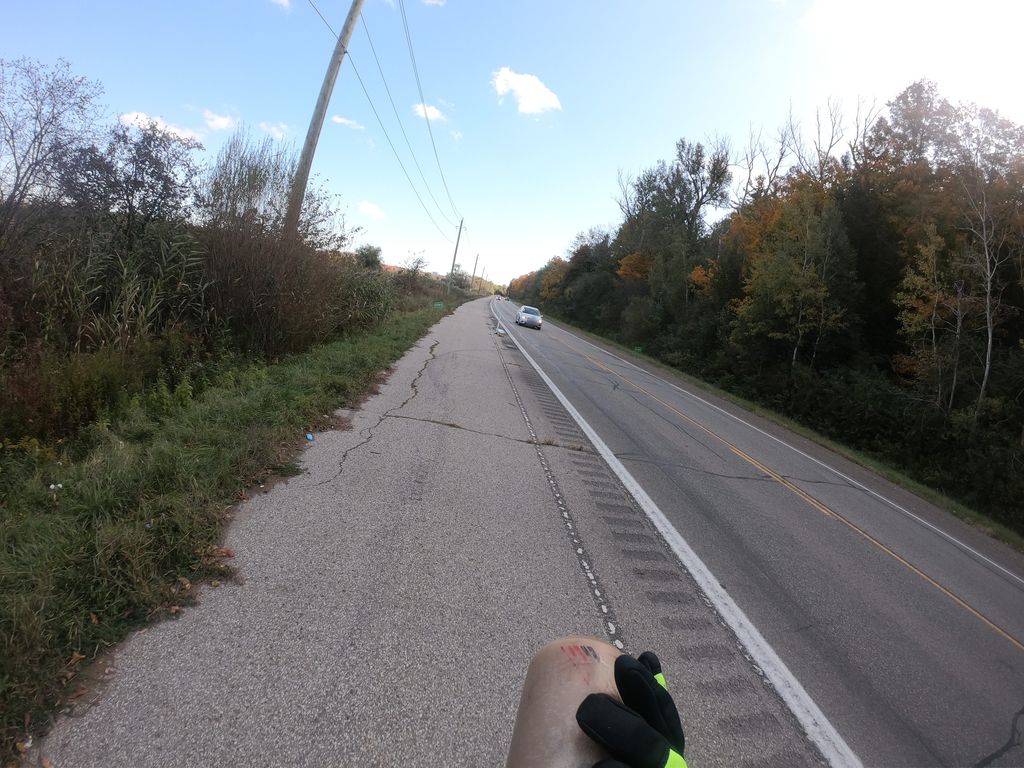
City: kitchener-waterloo